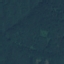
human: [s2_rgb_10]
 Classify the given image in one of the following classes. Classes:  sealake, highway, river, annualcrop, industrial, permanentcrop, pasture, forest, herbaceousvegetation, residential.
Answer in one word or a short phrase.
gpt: Forest